Question: I am trying to parse information out of an RSS feed for testing. I am using CasperJS for tests and PhantomJS for capturing screenshots. When I navigate to the RSS feed, I took a screenshot and saw that all the XML tags are stripped and its just text. I need the tags as I need the pubDate tag value from the feed for my tests.
Can I in anyway get the feed in the original form ?
'''
checkRSSFeed = function() {
//first I navigate to a certain page in my website
var href = '';
casper.then(function() {
this.test.assertExists(x('//a[contains(@href, "SUBSTRING OF URL")]'), 'the element exists');
href = casper.getElementAttribute(x('//a[contains(@href, "SUBSTRING OF URL")]'), 'href');
}).then(function() {
this.open(href);
}).then(function() {
this.echo(this.getCurrentUrl());
casper.capture(PATH_TO_SCREENSHOT);
});
};
'''
Below is a screenshot of the version of RSS seen by PhantomJS

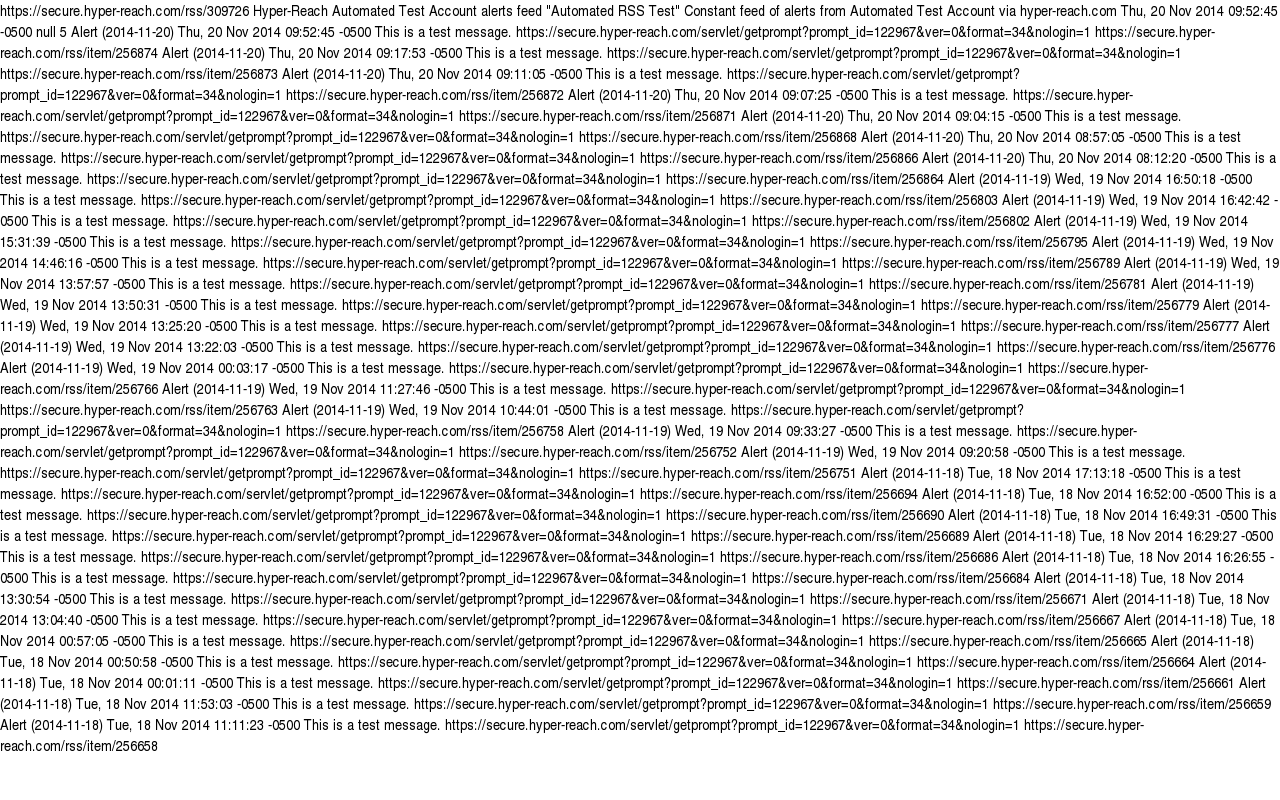
Answer: PhantomJS is a browser which interprets arbitrary markup as HTML. So even when you specifically open the RSS feed as a page it will try to render the HTML. But since RSS elements (tags) don't have a meaning as HTML they are rendered as a generic block element.
Some browsers in fact show RSS feeds in a specific way when they encounter them, but not so PhantomJS. All it means is that 'casper.capture' is the wrong tool for the job. You need <URL>.
You can still do things on the RSS feed elements (<URL>='link']'.